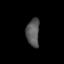
Tissue: lung
Cell type: T cells
Senescence score: 0.6499
Nuclear area (px): 360
Mean DAPI intensity: 88.097